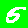
Digit: 5